Электрическая цепь состоит из пяти резисторов и двух идеальных амперметров (cм. рисунок).  Сопротивления резисторов $R_0$, $R_1$ и $R_2$ заданы, а сопротивление $R_3$ неизвестно.
Найдите показание амперметра $A_2$, если сила тока $I_1$, протекающего через амперметр $A_1$, известна.
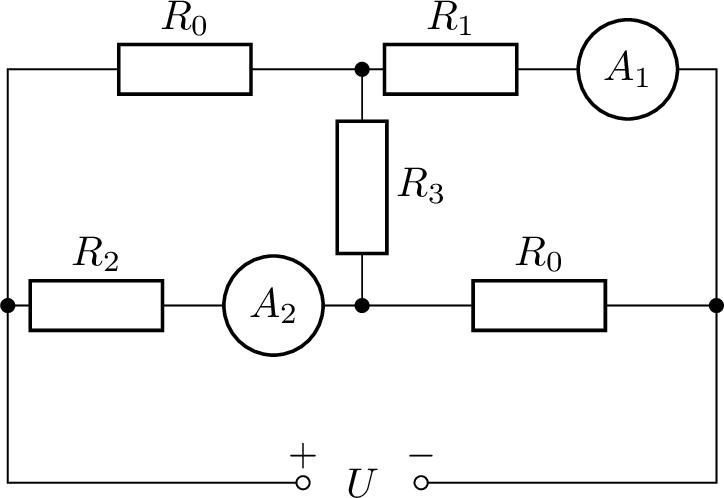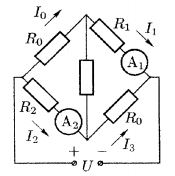
Решение: Запишем закон Ома для участка цепи (см. рисунок ниже): $$ I_{0}R_{0}+I_{1}R_{1}=U=I_{2}R_{2}+I_{3}R_{0}. \qquad (1) $$  Сила тока, протекающего через источник, равна $$ I_{U}=I_{0}+I_{2}=I_{1}+I_{3}. \qquad (2) $$ Преобразуем уравнения $(1)$ $(2)$: $$ (I_{0}-I_{3})R_{0}=I_{2}R_{2}-I_{1}R_{1}, \qquad (3) \\ I_{0}-I_{3}=I_{1}-I_{2}. \qquad (4) $$ Подставим $(4)$ в $(3)$: $$ (I_{1}-I_{2})R_{0}=I_{2}R_{2}-I_{1}R_{1}. $$ Из этого уравнения следует: $$ I_{2}=I_{1}\left(\frac{R_{0}+R_{1}}{R_{0}+R_{2}}\right). $$
Ответ: $$ I_{2}=I_{1}\left(\frac{R_{0}+R_{1}}{R_{0}+R_{2}}\right). $$
Темы:
T, Электричество, Всероссийские, Электрические цепи, Цепь с резистором, Амперметр